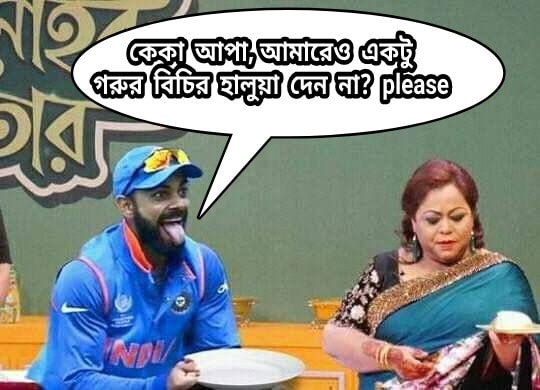
Text: কেকা, আপা, আমারেও একটু  গরুর বিচির হালুয়া দেন না ?  please
Label: Hate
Hate category: Personal Offence
Targeted group: Individual